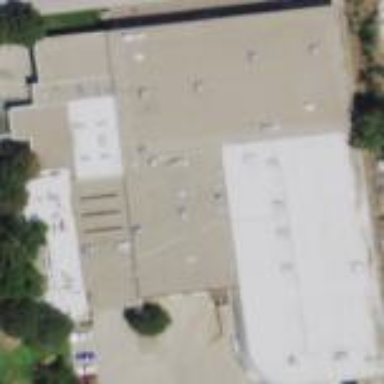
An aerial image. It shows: Industrial building.